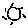
Label: sun